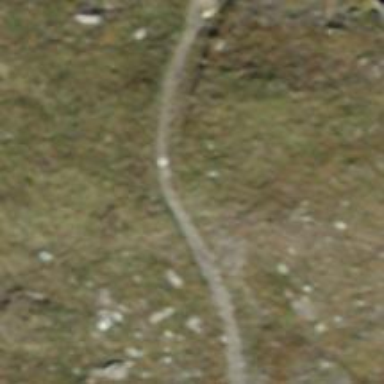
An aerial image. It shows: Ground path.